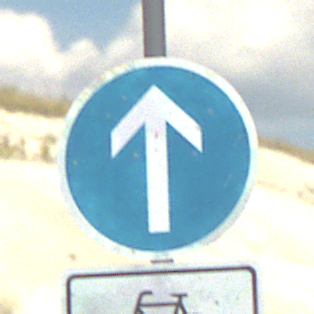
Verkehrszeichen: VorgeschriebeneFahrtrichtungGeradeaus
Zusatzzeichen unten: EinspurigeFahrzeugeFrei1
Umgebung: Outdoor, Beach
Tageszeit: MorningAfternoon
Wetter: PartlyCloudy
Licht: Natural
Jahreszeit: NotSpecified
Kontrast: HighContrast